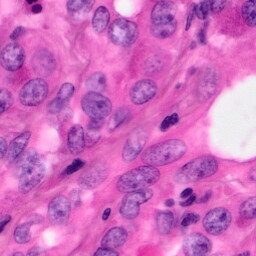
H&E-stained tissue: Pancreatic